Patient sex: M
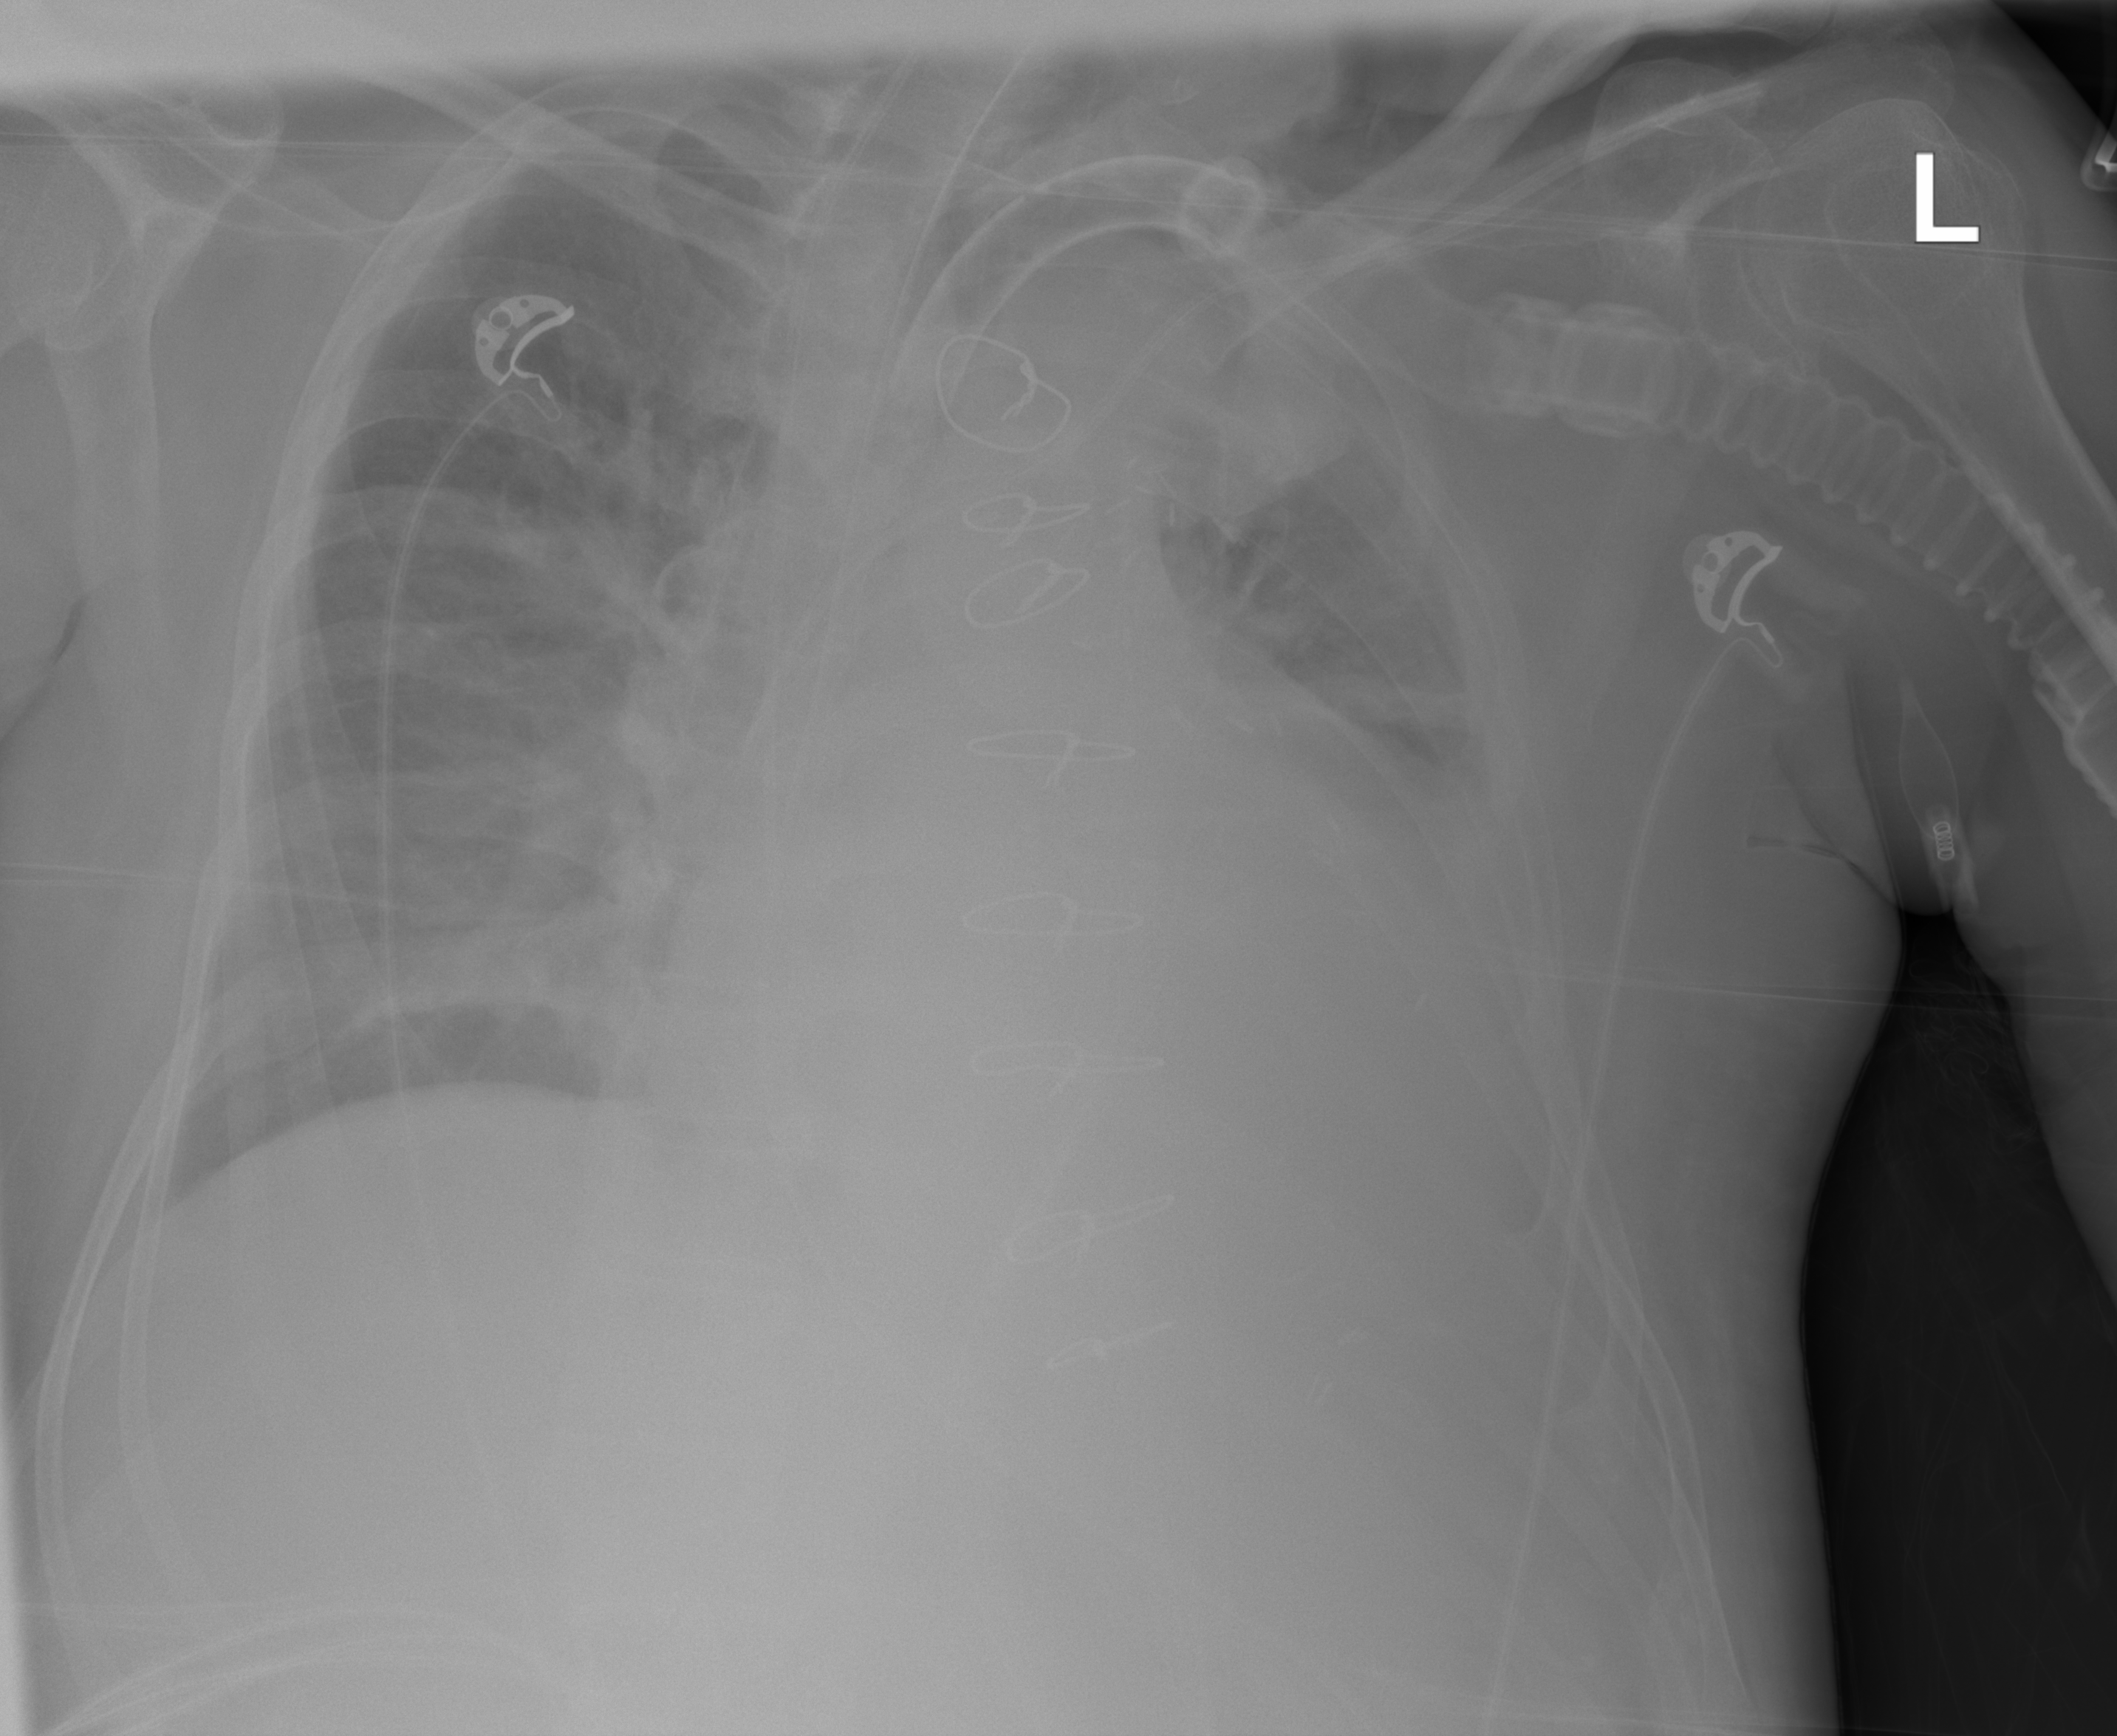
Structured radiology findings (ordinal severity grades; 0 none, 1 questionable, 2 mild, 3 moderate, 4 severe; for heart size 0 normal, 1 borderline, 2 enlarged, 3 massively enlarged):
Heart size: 3
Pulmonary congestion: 2
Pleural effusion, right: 0
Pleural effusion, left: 2
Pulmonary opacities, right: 0
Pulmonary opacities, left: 0
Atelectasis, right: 2
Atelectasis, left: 2